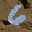
Label: 6